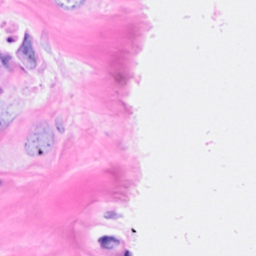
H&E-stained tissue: Breast